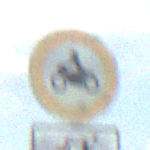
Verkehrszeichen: VerbotKraftraeder
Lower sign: EinspurigeFahrzeugeFrei4
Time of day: MorningAfternoon
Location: Outdoor (Nature)
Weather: PartlyCloudy
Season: NotSpecified
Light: Natural